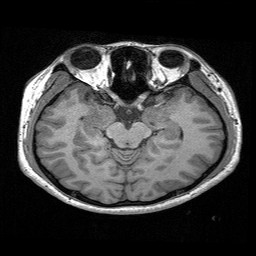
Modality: T1w
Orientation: coronal